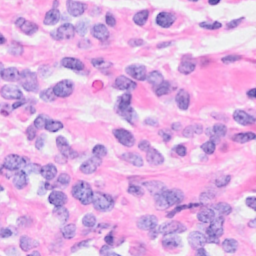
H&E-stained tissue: Breast